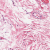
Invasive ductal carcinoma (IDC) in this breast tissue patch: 0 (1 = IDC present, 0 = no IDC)